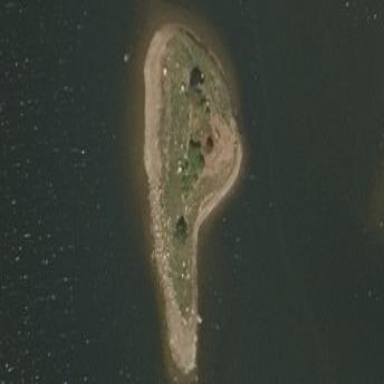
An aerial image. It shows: Islet located along the natural coastline.